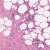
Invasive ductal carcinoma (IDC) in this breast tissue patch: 0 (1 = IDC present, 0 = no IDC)